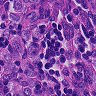
Metastatic tissue present: yes